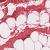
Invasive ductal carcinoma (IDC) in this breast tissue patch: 0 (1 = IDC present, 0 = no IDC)